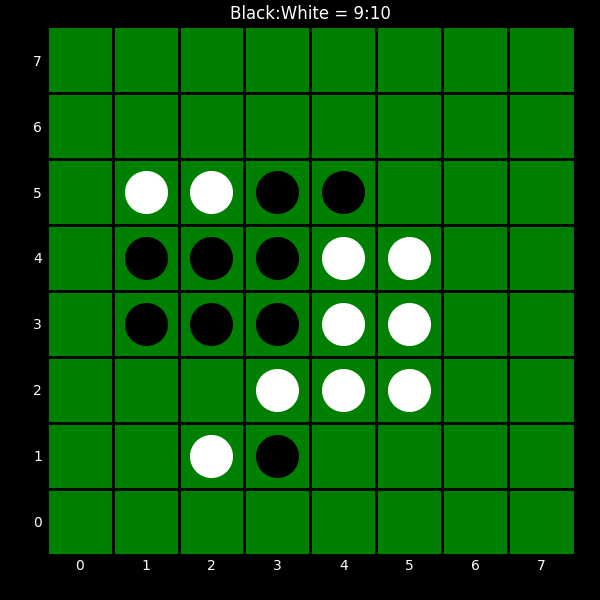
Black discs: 9
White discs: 10